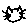
Label: cat